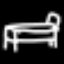
Label: bed